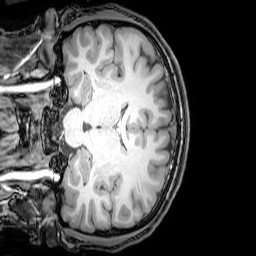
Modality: T1w
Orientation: coronal
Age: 24
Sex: male
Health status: healthy
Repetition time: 0.081 s
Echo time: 0.037 s